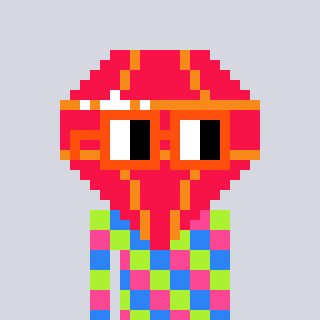
a pixel art character with square orange glasses, a red diamond-shaped head and a red-colored body on a cool background